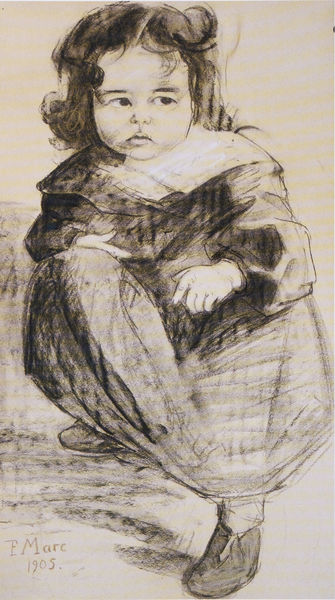
Titel: Kleines Mädchen mit weißem Kragen
Künstler: Franz Marc
Standort: Mülheim a.d. Ruhr
Institution: Stiftung Sammlung Ziegler
Schlagwörter: hand, körper, schatten, umhang, weiß, mädchen, sitzen, bewegung, braun, grau, haar, kleid, kreide, mund, schwarz, skizze, zeichen, zeichnung, blick, hochformat, rock, hose, jung, augen, bluse, falten, gesicht, kleidung, kragen, ärmel, bildnis, hände, portrait, porträt, signatur, boden, auge, gewand, haare, kind, tochter, augenbrauen, lippe, lippen, locken, mittelscheitel, puffärmel, schön, bauern, genre, sack, deutschland, schnell, papier, hocke, haltung, schuhe, datierung, graphik, schattierung, klein, sepia, angst, dick, ganzfigurig, lichteinfall, stofflichkeit, knie, fuss, kohle, jugend, schönheit, groß, hocken, mollig, schwarz-weiss, schraffur, lockig, seite, strich, bleistift, stiefel, schritt, schuh, franz, kohlezeichnung, portrai, kleidchen, kleinkind, kund, schnute, knieend, kniend, durchsichtig, gebückt, schüchtern, süß, hausschuhe, händchen, zeichung, graphit, strichzeichnung, zeichnug, vertikal, franz marc, marc, hockend, angezogenes bein, formatfüllend, haarlocke, kinderportrait, kinderportät, kinderschuhe, kohlezeichnug, lieb, pausbacken, rundlich, seitlicher blick, sohn des künstlers, blick in die ferne, rundes gesicht, blick nach rechts, 1905, skizze#, mare